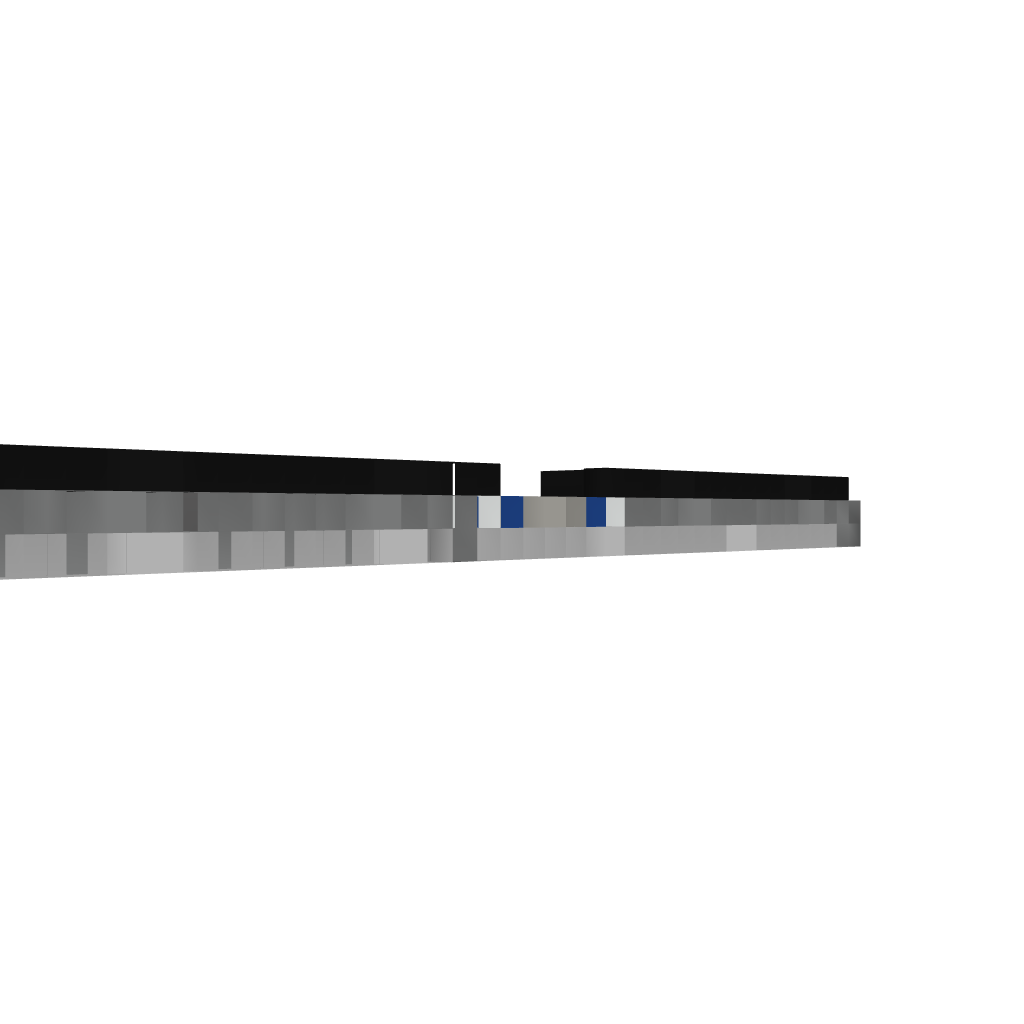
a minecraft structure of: Firework machine!